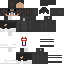
A male human skin with dark skin, wearing brown bald dressed in a black hoodie and black pants, featuring a closed mouth.